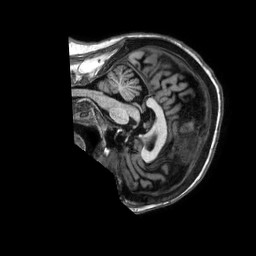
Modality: T1w
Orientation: sagittal
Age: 45
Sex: female
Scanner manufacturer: philips
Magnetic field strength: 1.5 T
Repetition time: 0.007249 s
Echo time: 0.003287 s